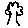
Label: tree